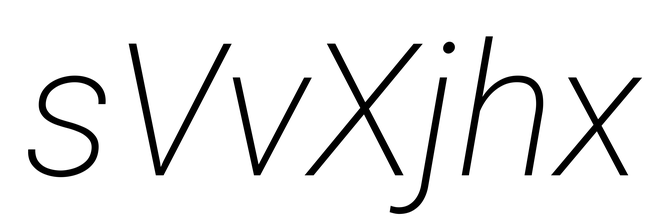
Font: Roboto-Italic_ExtraLight_Italic